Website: lowes
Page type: customer-info-address
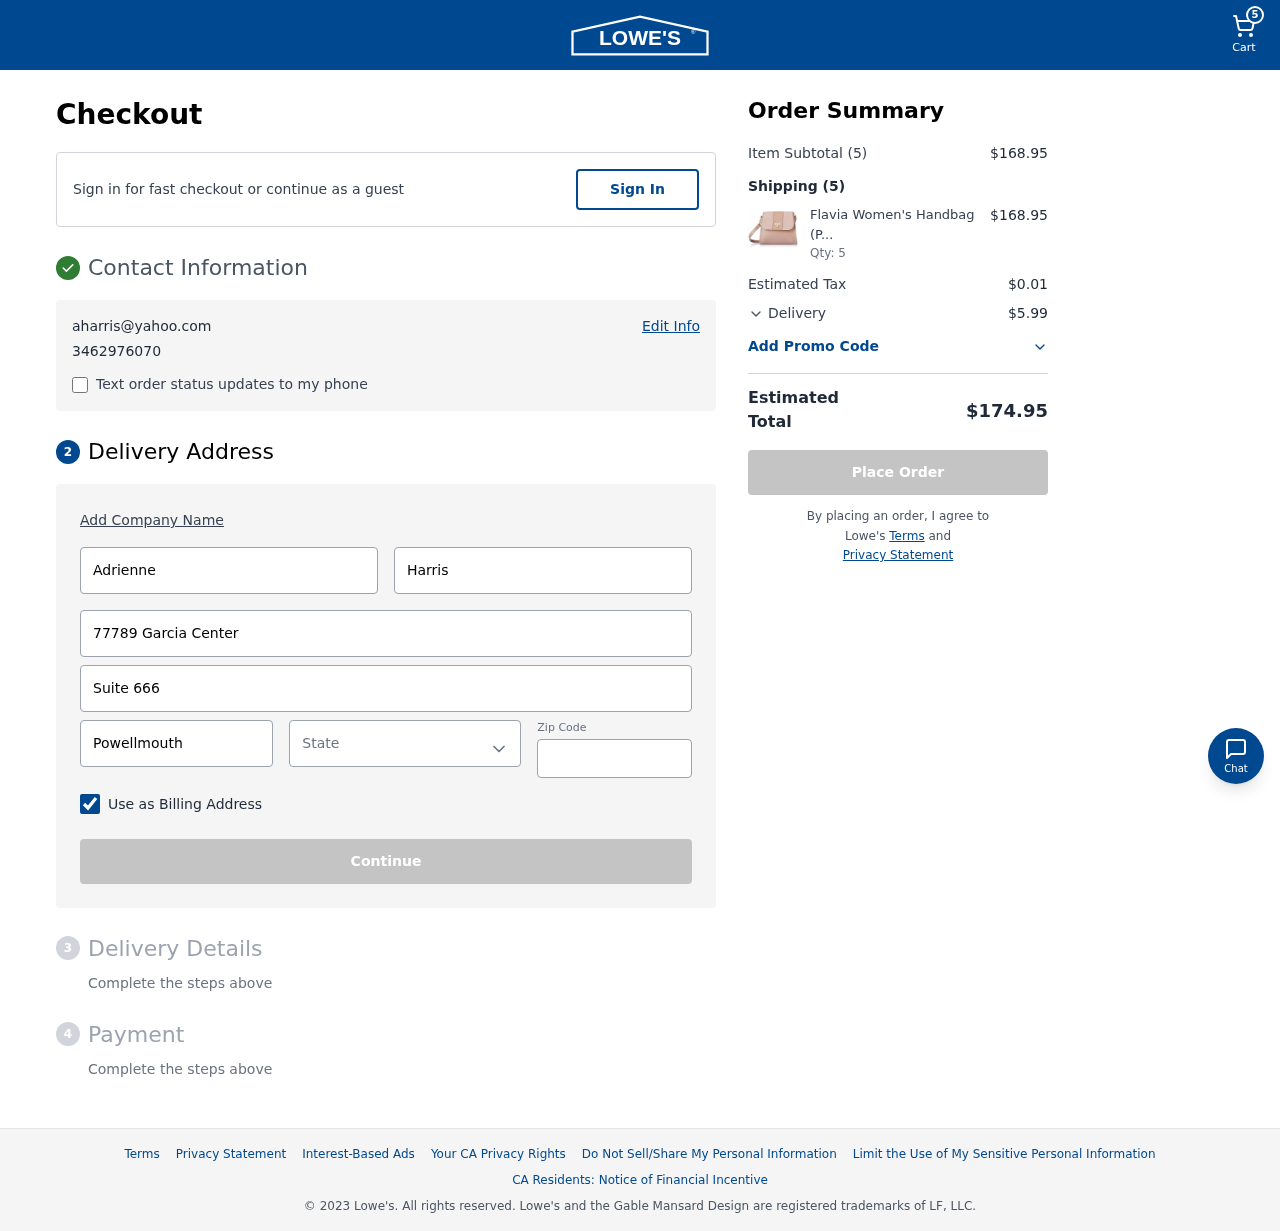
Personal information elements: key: PII_CITY
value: Powellmouth
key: PII_EMAIL
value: aharris@yahoo.com
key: PII_FIRSTNAME
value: Adrienne
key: PII_LASTNAME
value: Harris
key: PII_PHONE
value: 3462976070
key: PII_POSTCODE
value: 33027
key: PII_STATE
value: West Virginia
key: PII_STREET
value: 77789 Garcia Center
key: PII_STREET2
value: Suite 666
Product elements: key: PRODUCT1_NAME
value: Flavia Women's Handbag (Pink)
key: PRODUCT1_QUANTITY
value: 5
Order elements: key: ORDER_NUM_ITEMS
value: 5
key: ORDER_SUBTOTAL
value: $168.95
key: ORDER_NUM_ITEMS2
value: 5
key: ORDER_SUBTOTAL2
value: $168.95
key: ORDER_TAX
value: $0.01
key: ORDER_SHIPPING_COST
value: $5.99
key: ORDER_TOTAL
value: $174.95